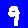
Digit: 9